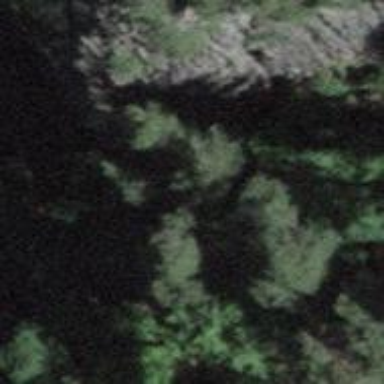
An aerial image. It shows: Cliff in nature.